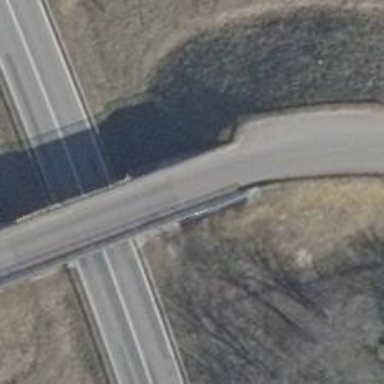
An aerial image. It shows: Tertiary road on paved bridge with grade1 tracktype.